Field crop: maize
Growth stage: 2
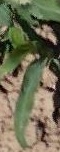
Species: maize